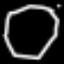
Label: octagon